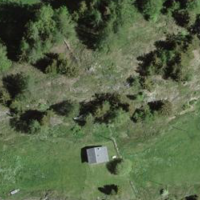
EUNIS habitat code: 23
Species observed at this site:
Sambucus racemosa